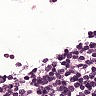
Metastatic tissue present: no